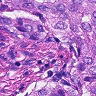
Metastatic tissue present: yes